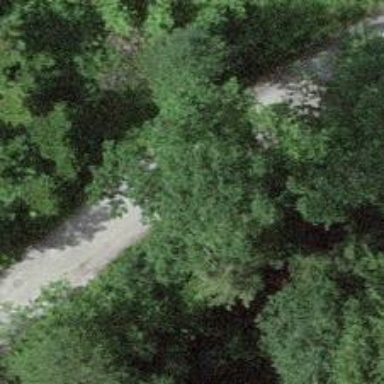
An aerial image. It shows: Unpaved track with grade2 tracktype.